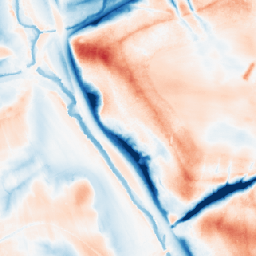
Category: trend_removal
Decomposition family: local_polynomial
Decomposition parameters: window_size: 51
degree: 3
Upsampling method: area
Upsampling parameters: scale: 8
Upsampling scale: 8